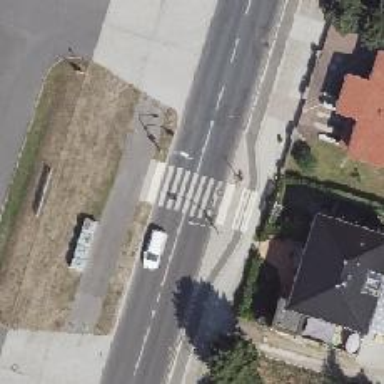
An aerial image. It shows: Marked crossing with zebra stripes on the road.